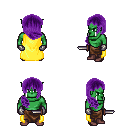
a pixel art fantasy rpg character, male body template, orc, green skin, yellow cape, robe skirt, purple right-swept hairstyle, metal gloves, maroon shoes, dagger, four views (front, back, left, right), 2x2 character sprite sheet, small pixel art, hard edges, no anti-aliasing